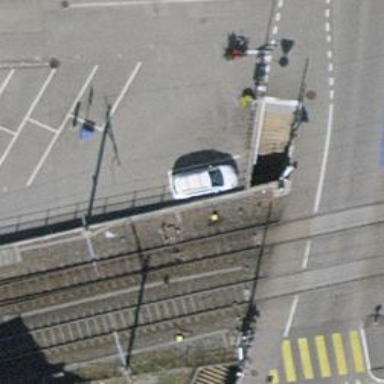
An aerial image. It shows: Railway switch.